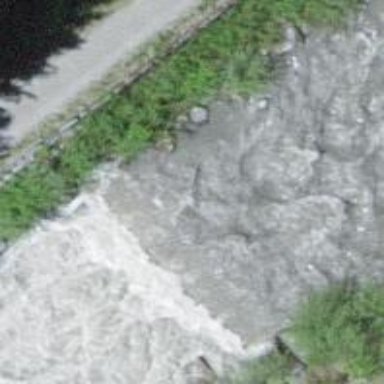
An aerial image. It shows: Weir in waterway.